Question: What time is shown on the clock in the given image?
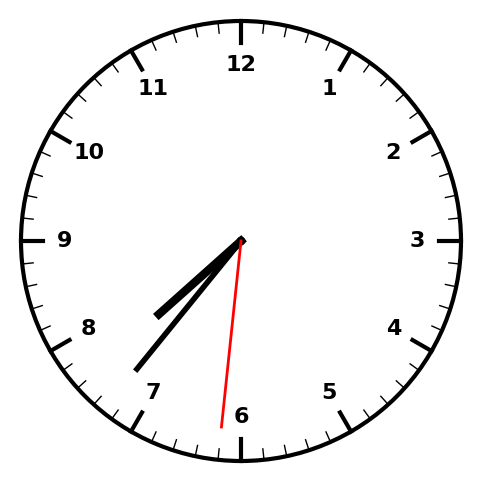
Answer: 07:36:31